Question: I'm looking for something like a "duration picker". Because googling "duration picker" doesn't give me any result, I would like to know if there is a technical name for it which can help in searching it. Time picker and Time Span picker doesn't bring anything helpful at the moment.
If something similar exists and someone can point me to that, it's ok instead of the technical name.
Sorry I completely forgot to explain what I mean by duration picker.
It's not a time picker, but a way to choose how much time will last doing something, not relative to a date. For example, cooking a given recipe will take (duration) 4 hours and 10 minutes. Traveling from here to there will take 4 days and 10 hours.
My basic idea is the possibility to configure the picker for the "bigger" unit to use (days probably), the duration will be expressed in seconds internally. So I can say '20 days and 23 hours and 0 minutes' or if the "bigger" unit is days (for a software development job for example), I can write '150 hours and 30 minutes and 0 seconds'.
It would be nice the option to hide some smaller fields, like minutes/seconds.
A very simple ui example:

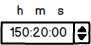
Answer: Bootstrap Duration picker - <URL>.
Dependencies: jQuery and Bootstrap 3 (for styling only).